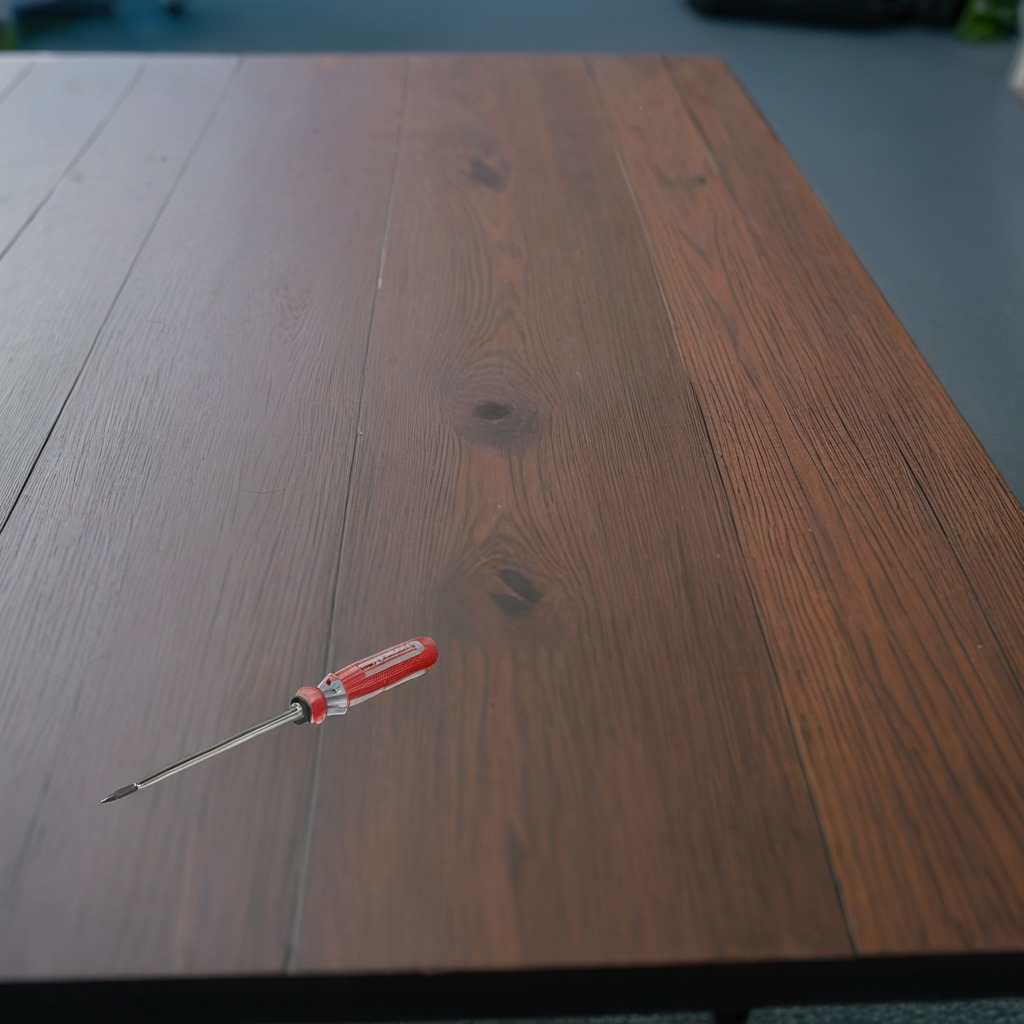
A screwdriver lying on the table.